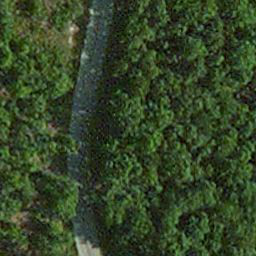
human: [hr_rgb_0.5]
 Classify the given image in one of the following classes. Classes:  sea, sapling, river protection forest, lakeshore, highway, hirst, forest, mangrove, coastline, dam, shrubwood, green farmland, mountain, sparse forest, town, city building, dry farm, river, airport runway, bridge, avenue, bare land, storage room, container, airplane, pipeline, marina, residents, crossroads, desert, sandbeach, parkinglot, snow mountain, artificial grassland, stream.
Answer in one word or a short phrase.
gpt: avenue